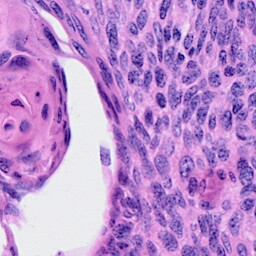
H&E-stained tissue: Cervix